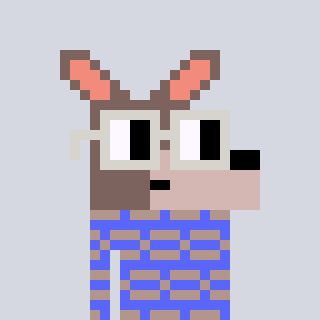
a pixel art character with square light gray glasses, a kangaroo-shaped head and a purple-colored body on a cool background